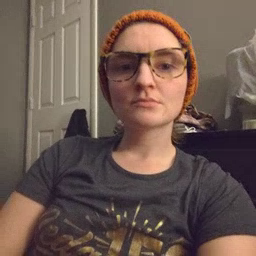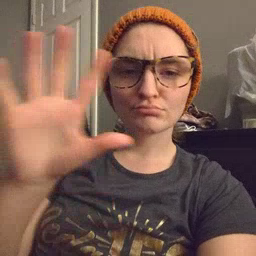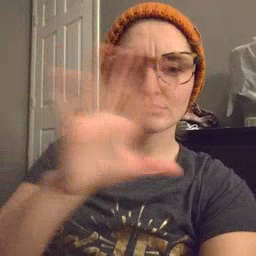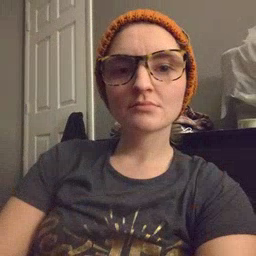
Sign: cloud